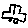
Label: car